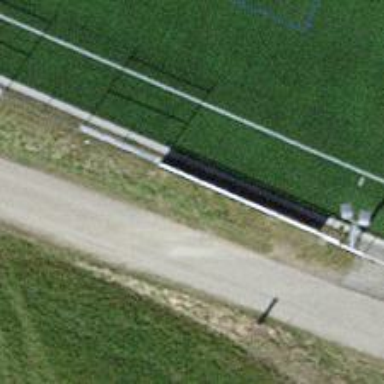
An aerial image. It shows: Fence with chain link type.